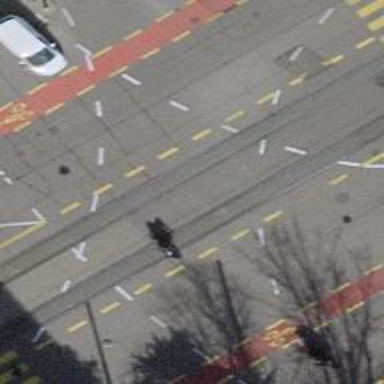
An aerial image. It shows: Asphalt road at the secondary link level.